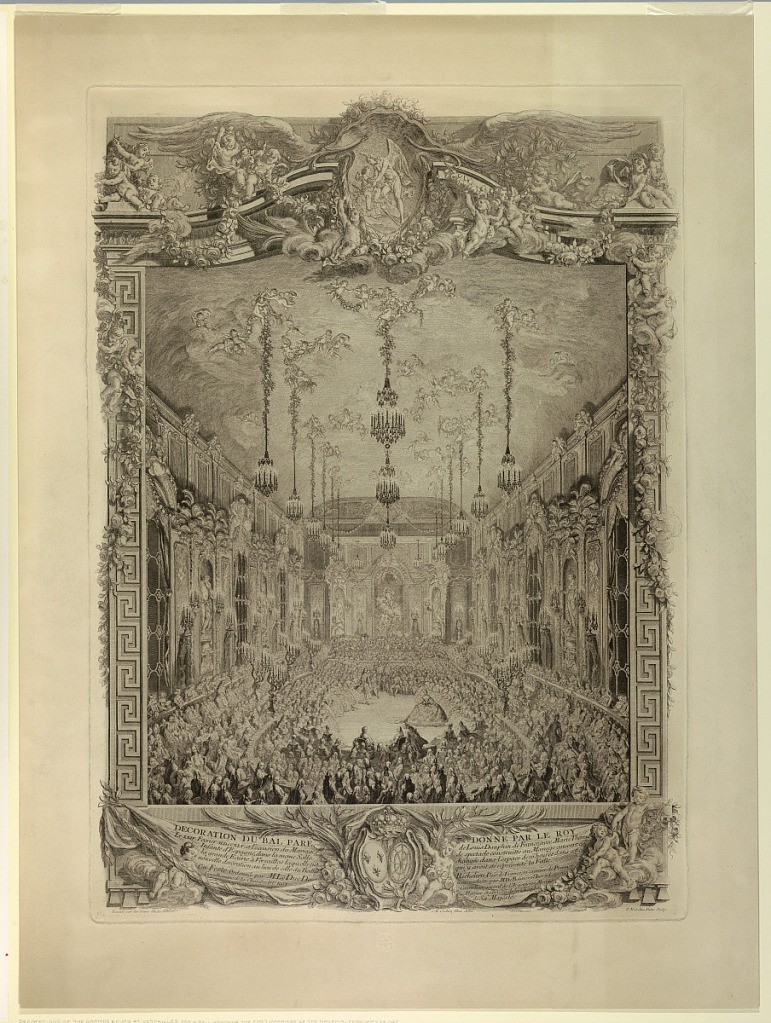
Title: Decoration du Bal Paré Donne Par Le Roy
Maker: Charles-Nicolas Cochin the elder, French, 1688–1754
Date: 1746
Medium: Etching on paper
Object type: Print
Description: Decorations of the Grand Ecurie at Versailles for a ball honoring the first marriage of the Dauphin, February 24, 1745. The chamber, filled with people, is seen from the end. Below, a ten line explanatory inscription and designer's and engravers names; also indication that the decorators for the occasion were Slotz at Perot.